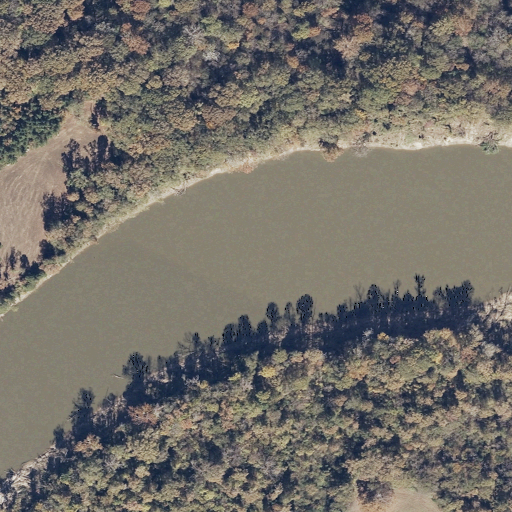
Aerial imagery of bar in Alabama named Whitsitts Bar containing woody wetlands, open water, grassland, mixed forest, herbaceous wetlands, and deciduous forest